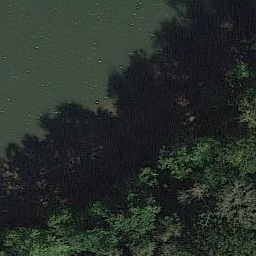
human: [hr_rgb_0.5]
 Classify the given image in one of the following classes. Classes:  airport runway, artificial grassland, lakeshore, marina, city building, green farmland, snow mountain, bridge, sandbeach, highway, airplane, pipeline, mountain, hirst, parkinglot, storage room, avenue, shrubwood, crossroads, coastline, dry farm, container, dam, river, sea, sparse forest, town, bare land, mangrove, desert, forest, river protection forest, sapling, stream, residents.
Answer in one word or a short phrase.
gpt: river protection forest